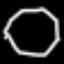
Label: octagon